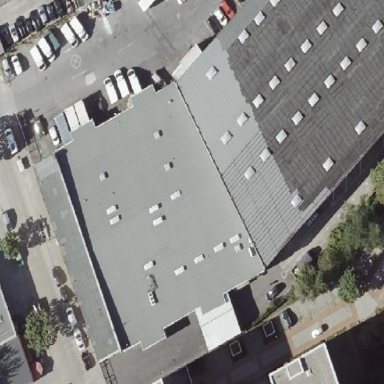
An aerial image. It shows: Commercial building.